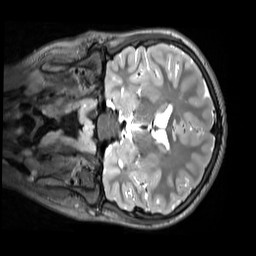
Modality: T2w
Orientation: coronal
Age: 12
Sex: male
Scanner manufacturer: siemens
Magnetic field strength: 3 T
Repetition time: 3.2 s
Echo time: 0.408 s